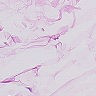
Metastatic tissue present: no